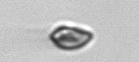
Label: Cryptophyta